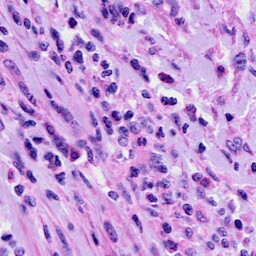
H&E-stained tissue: Cervix